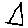
Label: triangle